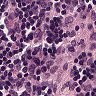
Metastatic tissue present: no